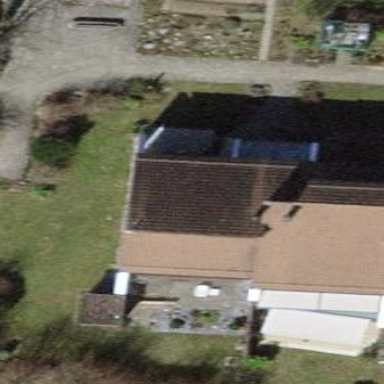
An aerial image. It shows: Terrace building.